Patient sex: M
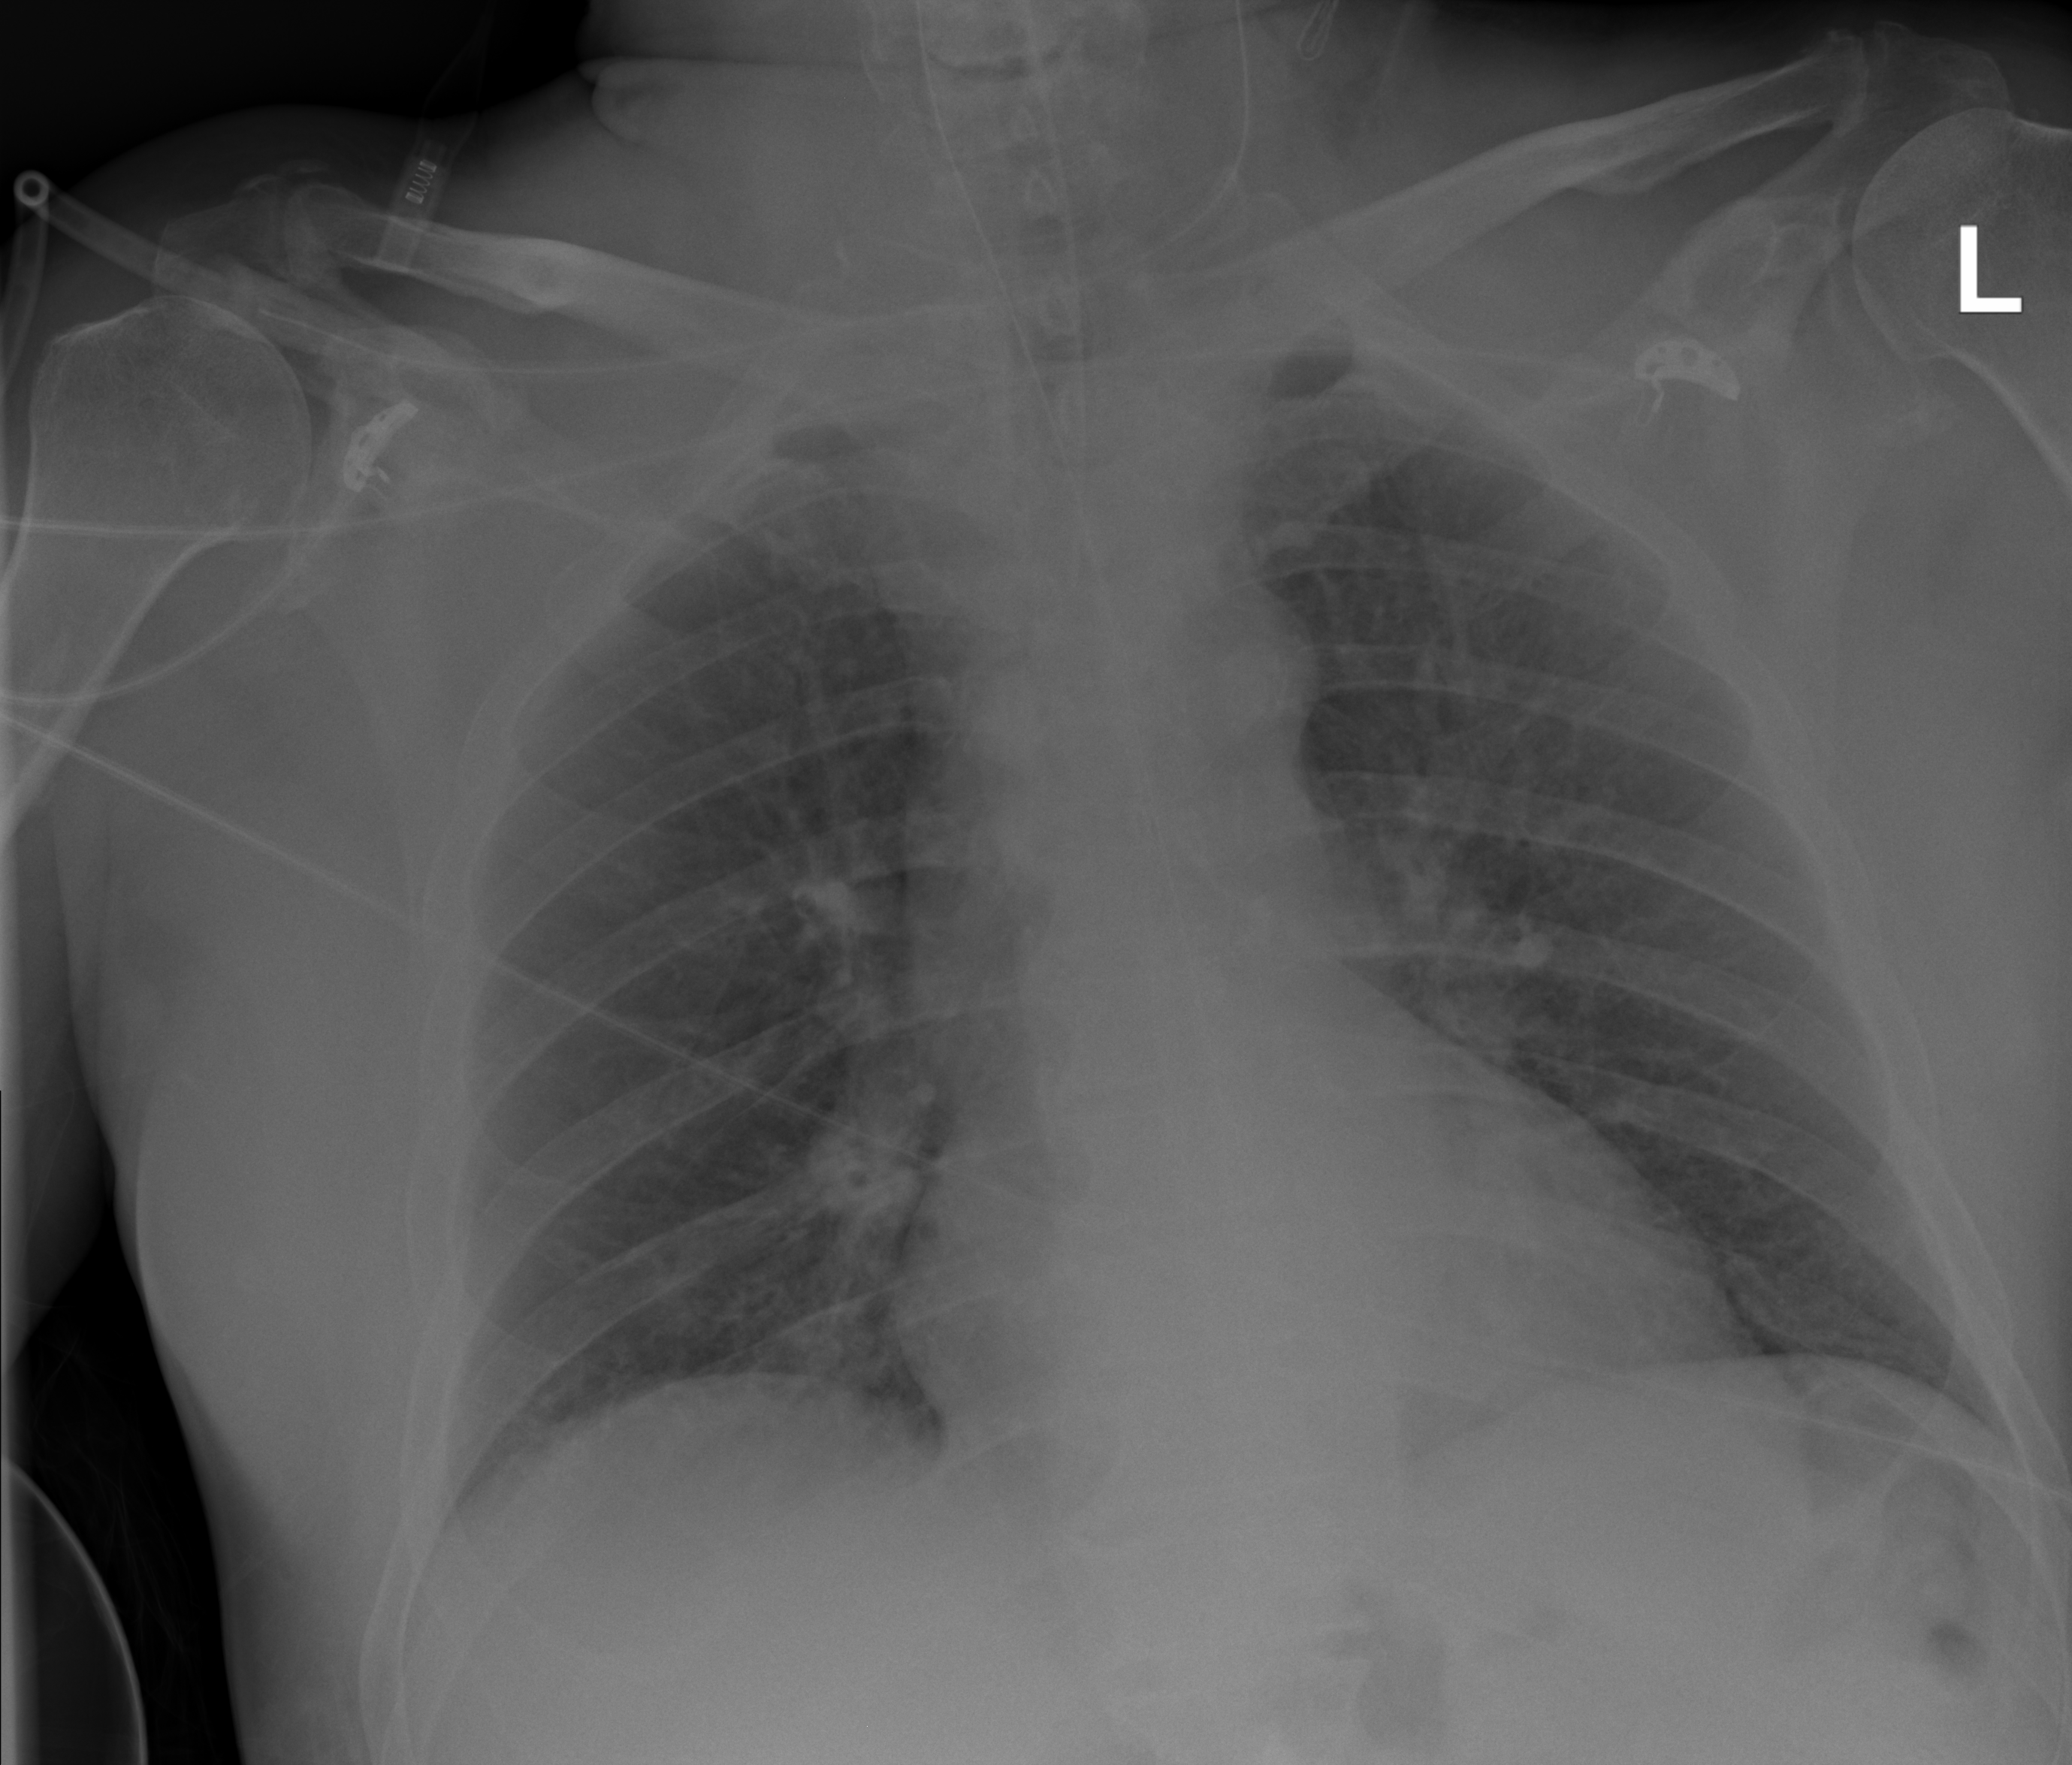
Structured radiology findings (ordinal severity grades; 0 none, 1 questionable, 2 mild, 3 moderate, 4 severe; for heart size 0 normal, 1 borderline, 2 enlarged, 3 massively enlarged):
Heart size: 1
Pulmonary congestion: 0
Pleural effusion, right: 0
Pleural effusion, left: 0
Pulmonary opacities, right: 2
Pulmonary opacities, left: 0
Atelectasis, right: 2
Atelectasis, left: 0